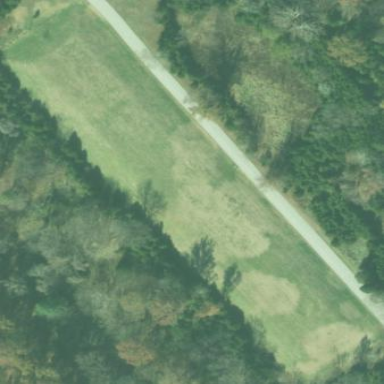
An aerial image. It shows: Area covered with grass.